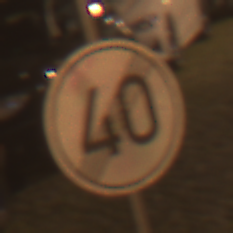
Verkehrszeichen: EndeGeschwindigkeit40
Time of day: Night
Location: Outdoor (Urban)
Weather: Clear
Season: NotSpecified
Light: Artificial